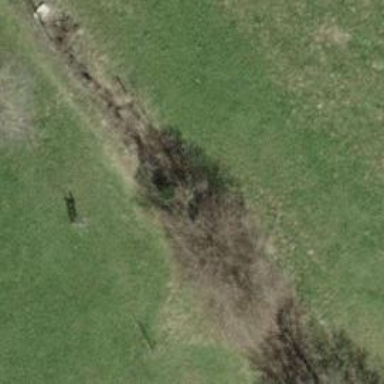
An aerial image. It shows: Path with grass surface and grade 5 track.